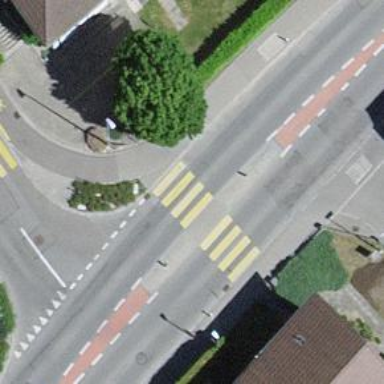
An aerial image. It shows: Marked crossing with pedestrian island.